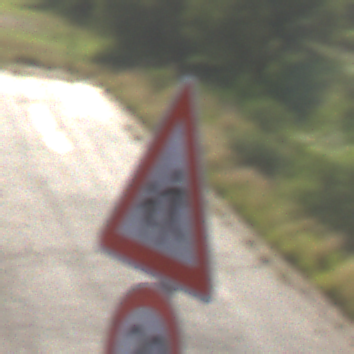
Verkehrszeichen: KinderRechts
Zusatzzeichen unten: Geschwindigkeit20
Umgebung: Outdoor, RoadRail
Tageszeit: MorningAfternoon
Wetter: PartlyCloudy
Licht: Natural
Jahreszeit: NotSpecified
Kontrast: HighContrast